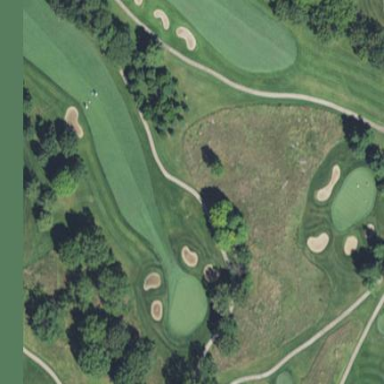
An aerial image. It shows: Golf fairway surrounded by grass.